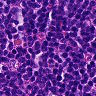
Metastatic tissue present: no